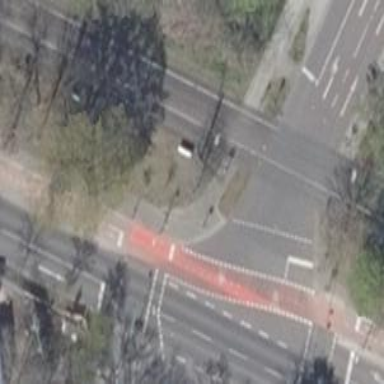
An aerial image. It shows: Tram crossing with traffic signals.